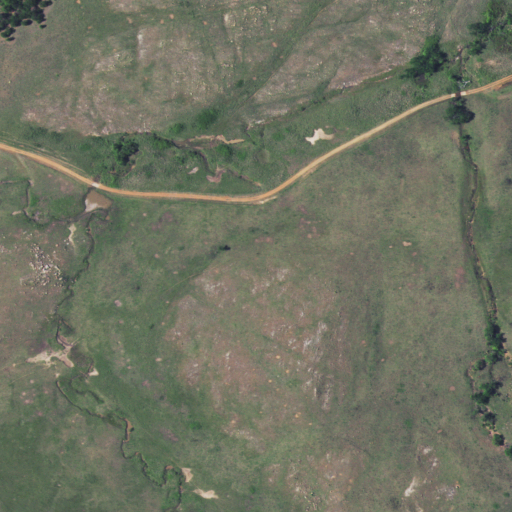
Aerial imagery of plain(s) in Oklahoma named Lobo Flat containing shrub and grassland